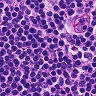
Metastatic tissue present: no